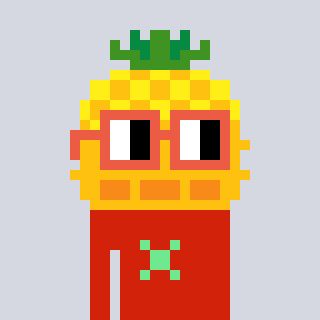
a pixel art character with square orange glasses, a pineapple-shaped head and a red-colored body on a cool background